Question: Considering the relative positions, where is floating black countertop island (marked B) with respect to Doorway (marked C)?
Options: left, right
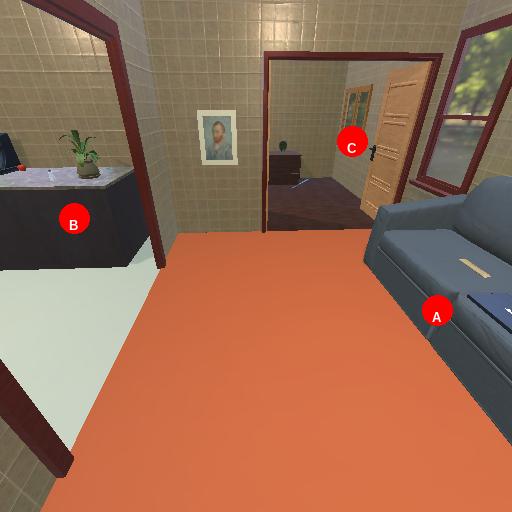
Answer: left